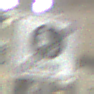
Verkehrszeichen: EndeFussgaengerzone
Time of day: Night
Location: Outdoor (Urban)
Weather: PartlyCloudy
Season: NotSpecified
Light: Artificial